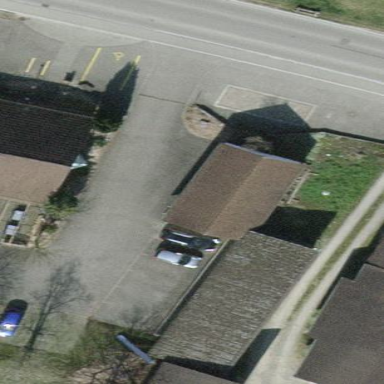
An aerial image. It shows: Group of garages.